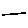
Label: line